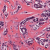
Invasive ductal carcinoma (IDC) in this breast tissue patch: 1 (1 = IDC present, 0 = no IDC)